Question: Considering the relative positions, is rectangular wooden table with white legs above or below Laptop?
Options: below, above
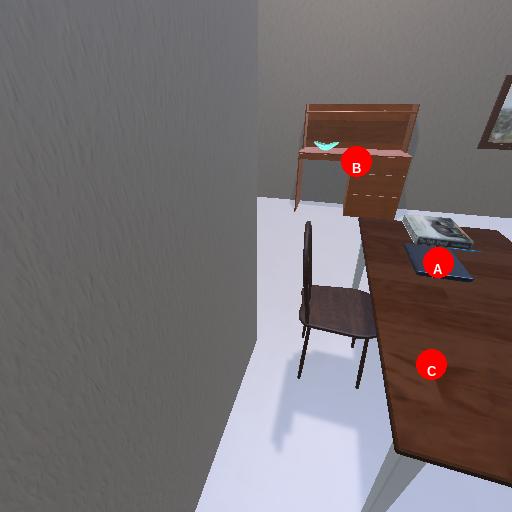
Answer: below